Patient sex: M
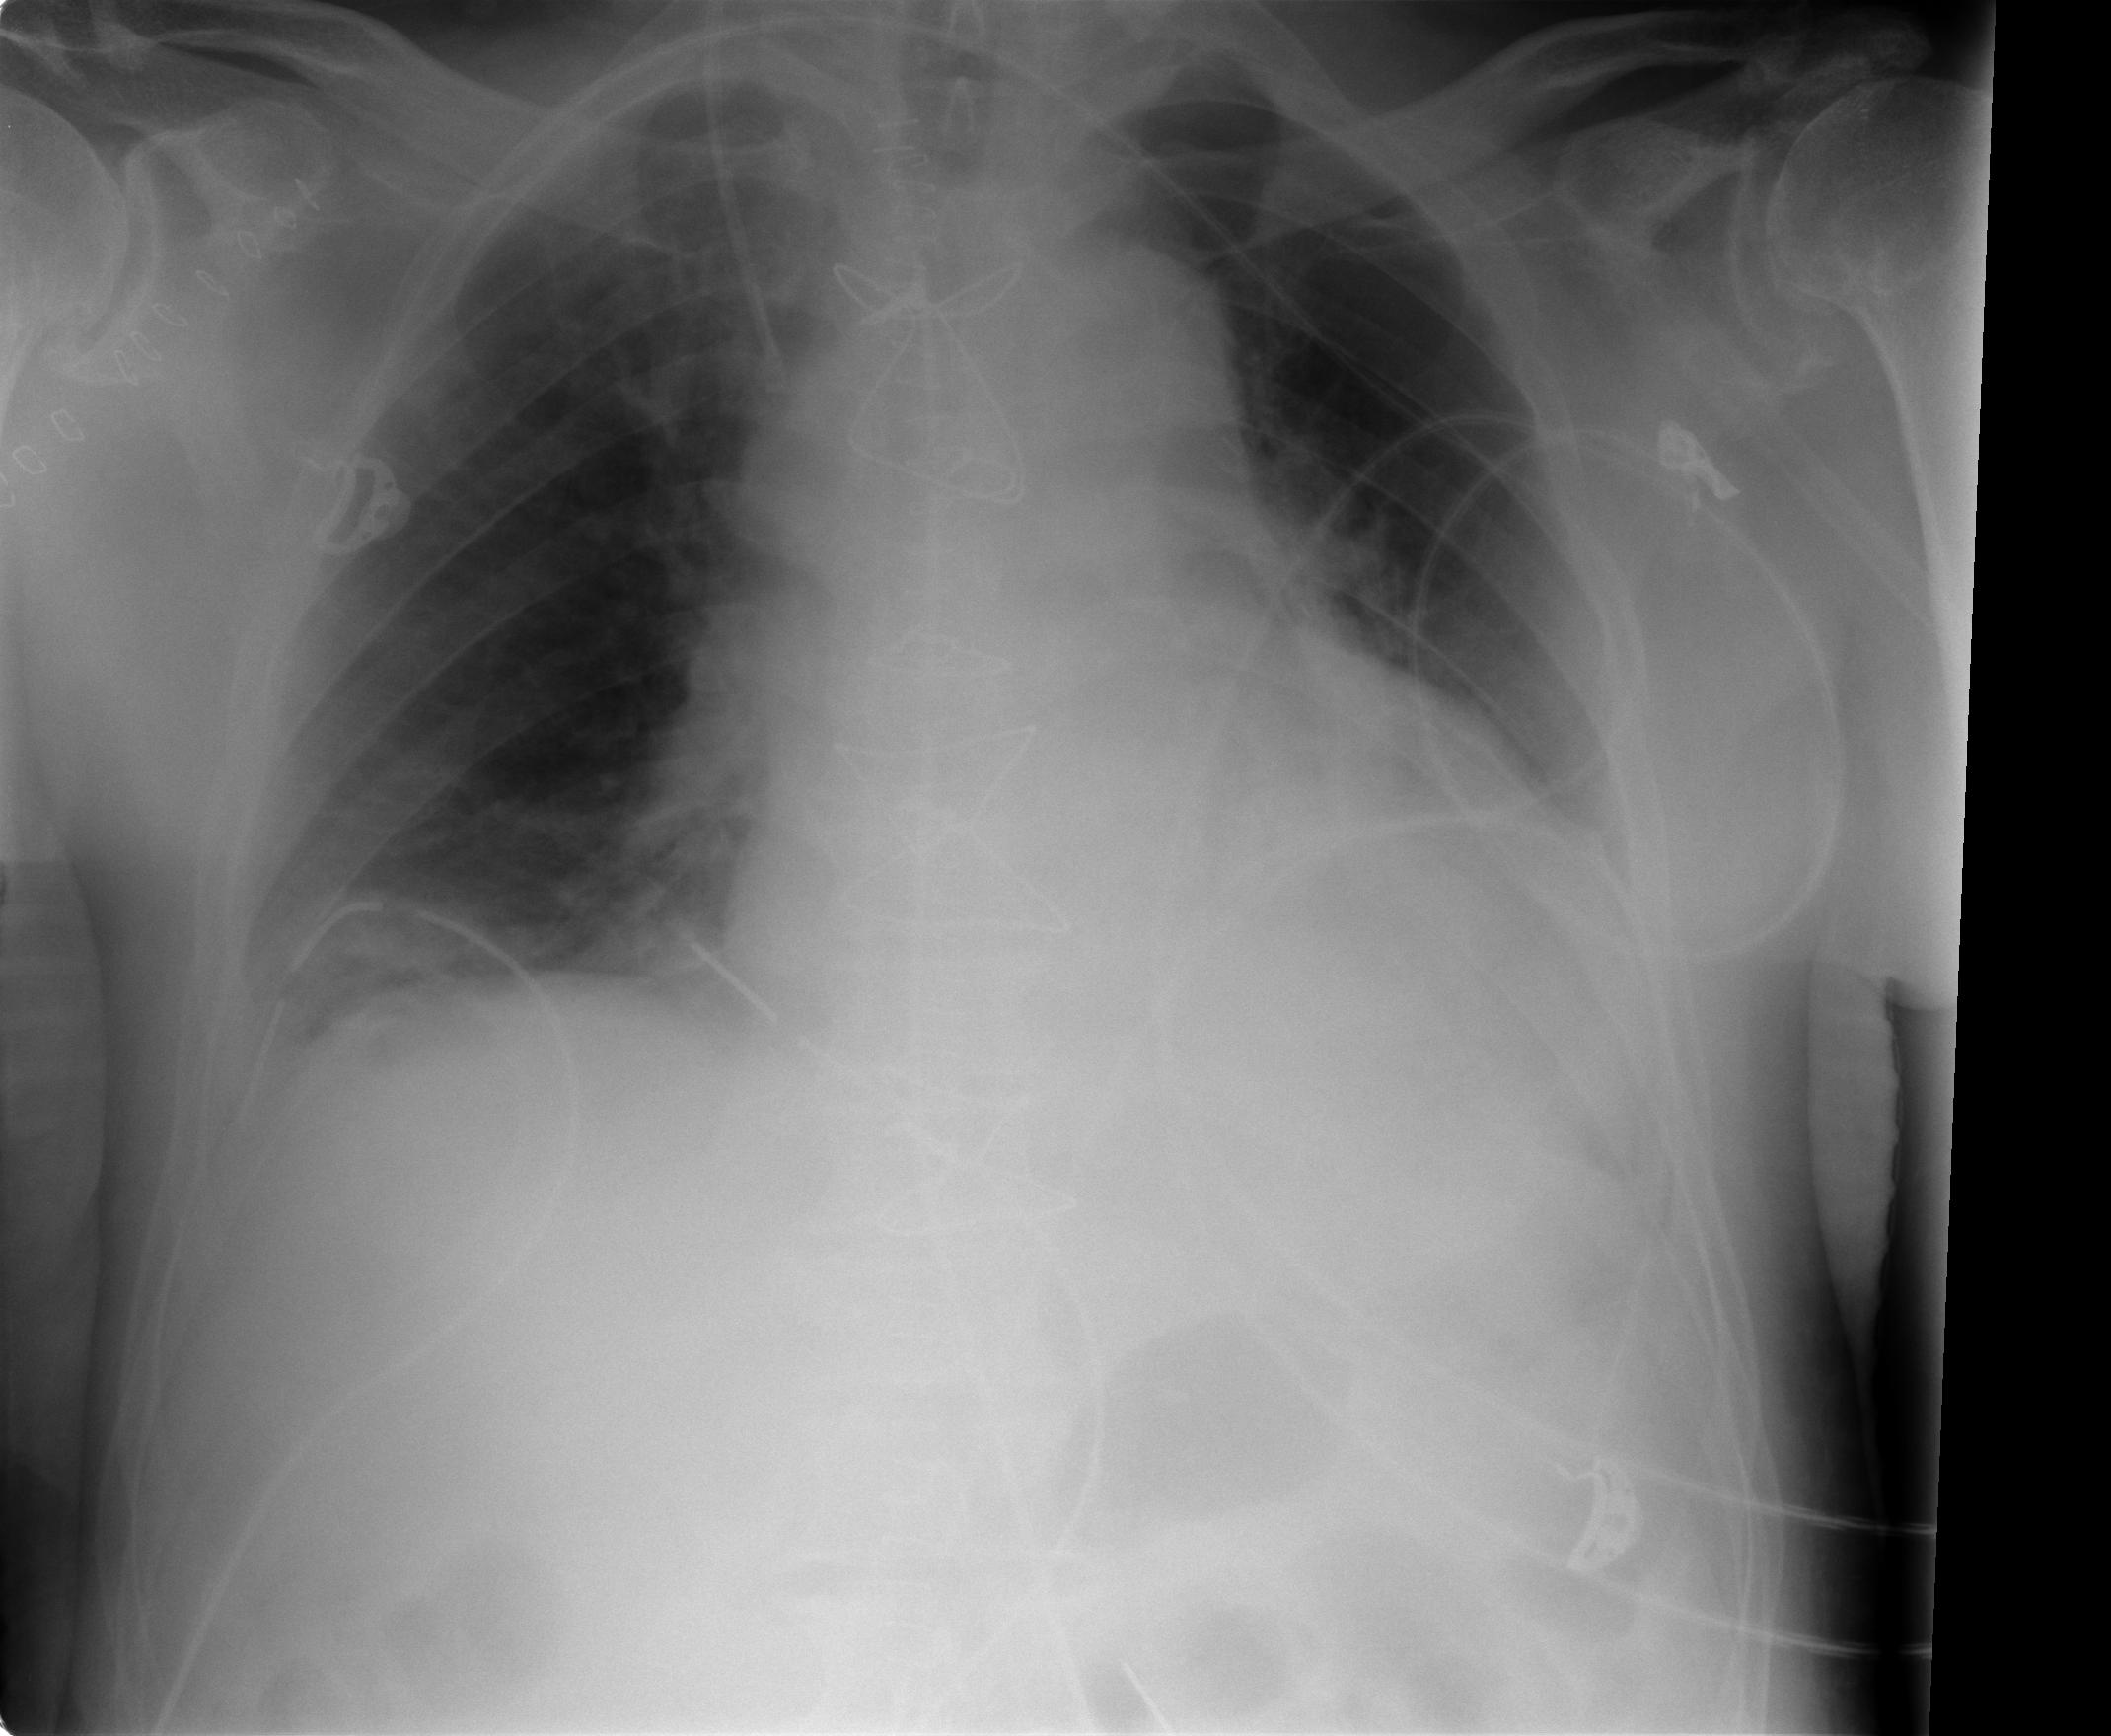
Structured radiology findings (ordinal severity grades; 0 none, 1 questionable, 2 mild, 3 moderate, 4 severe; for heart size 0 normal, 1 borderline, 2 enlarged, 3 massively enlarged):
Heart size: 2
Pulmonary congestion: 1
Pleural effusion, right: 1
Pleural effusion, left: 1
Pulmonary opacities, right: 0
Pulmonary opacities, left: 0
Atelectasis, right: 2
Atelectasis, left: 2